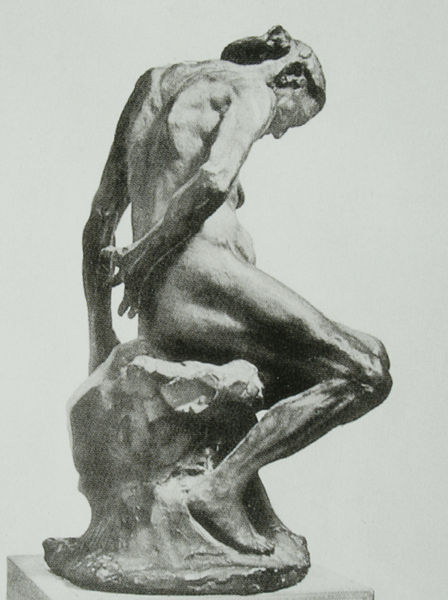
Titel: Die einstmal schöne Helmschmiedin
Künstler: Auguste Rodin
Standort: Paris
Institution: Musée Rodin
Schlagwörter: akt, felsen, fuß, hand, kopf, körper, mann, nackt, schatten, weiß, sitzen, auguste renoir, brust, finger, frankreich, frau, frisur, haar, licht, marmor, nase, paris, profil, renoir, rücken, schwarz, zeichnung, blick, alt, alte, arm, arme, gesicht, mensch, silber, sockel, stein, trauer, bild, hals, hände, portrait, porträt, auge, figur, haare, sitzend, gebeugt, schulter, traurig, skulptur, statue, beine, bein, hintern, sitz, ansicht, italien, haltung, fels, rauh, füsse, hocker, sitzende, sport, glanz, seitenansicht, metall, bauch, bronze, plastik, rodin, ellenbogen, knie, schenkel, oberarm, foto, fotografie, knochen, roh, ellebogen, muskulös, eisen, knochig, seite, schwarzweiß, manierismus, muskel, schmerz, nackte frau, museum, senken, alte frau, schmerzen, lehen, bronzeguss, mager, kratzen, guß, gebäugt, gekrümmt, abgestützt, auguste rodin, anlehen, geformt, allansichtig, po, 1900, 1850, sitzende figur, frau sitzend abgewendet, frau auf sockel, haare hochgesteckt, netall, sitzende nackte frau, hand auf dem rücken, schultuer, hand arm, mjuskulös